Question: any way to display calendar with TabLayout ?
Like this one:

Thank you
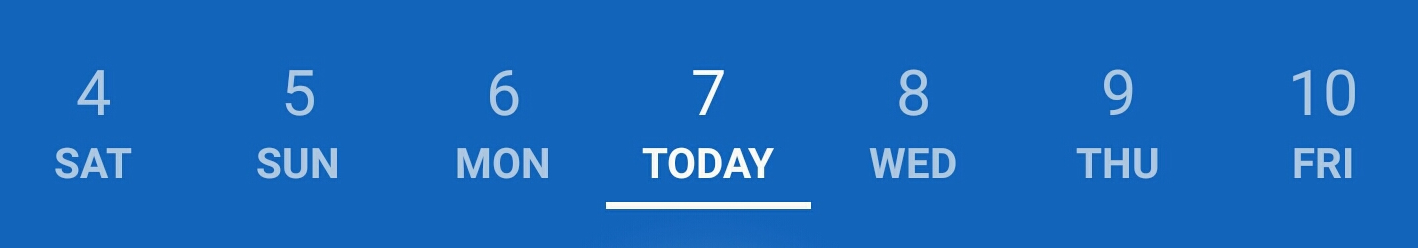
Answer: You should add your research effort also.
Please refer this Library :
<URL>
It describes the implementation procedures also